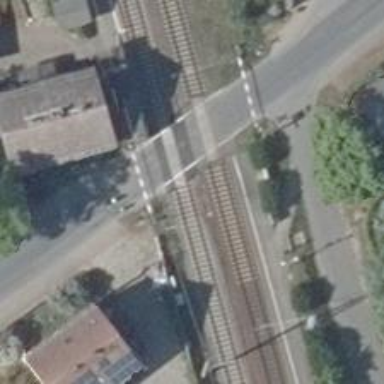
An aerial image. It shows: Railway track with contact lines for electrification.